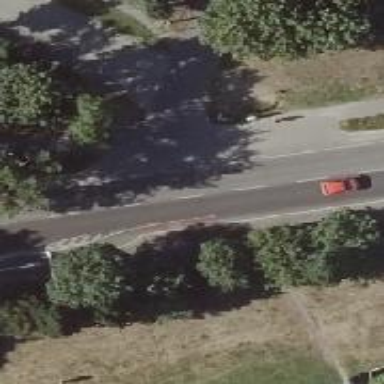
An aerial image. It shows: Unmarked crossing on the road.